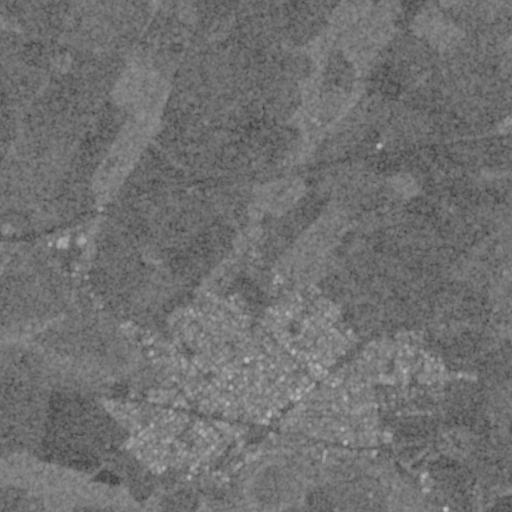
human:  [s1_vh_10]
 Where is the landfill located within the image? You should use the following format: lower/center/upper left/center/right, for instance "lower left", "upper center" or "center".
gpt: The landfill is located in the lower right of the image.
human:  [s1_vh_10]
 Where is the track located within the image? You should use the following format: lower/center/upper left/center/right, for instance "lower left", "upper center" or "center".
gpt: The track is located in the lower right of the image.
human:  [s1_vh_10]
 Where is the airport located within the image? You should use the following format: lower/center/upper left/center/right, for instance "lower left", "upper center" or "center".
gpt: There is no airport in the image.

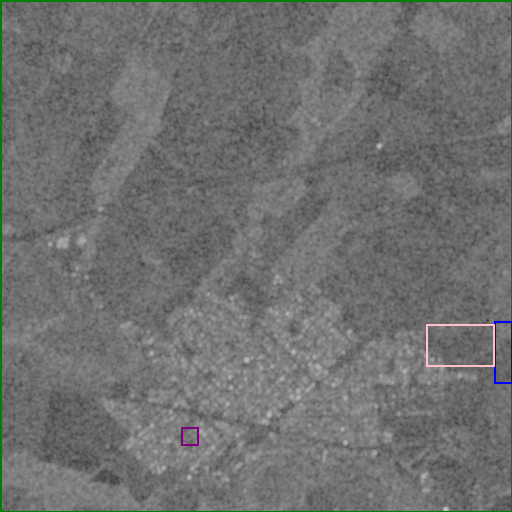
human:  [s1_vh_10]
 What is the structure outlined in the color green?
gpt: The structure outlined in green is a crop field.
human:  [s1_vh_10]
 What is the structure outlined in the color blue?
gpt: The structure outlined in blue is a landfill.
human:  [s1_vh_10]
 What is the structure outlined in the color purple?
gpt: The structure outlined in purple is a park.
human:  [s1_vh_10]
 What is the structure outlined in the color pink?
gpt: The structure outlined in pink is a track.
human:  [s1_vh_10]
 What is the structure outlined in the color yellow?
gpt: There is no yellow outline.